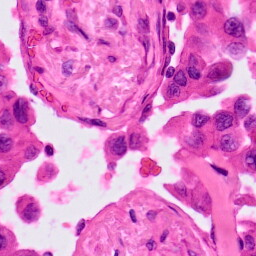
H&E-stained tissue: Lung